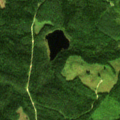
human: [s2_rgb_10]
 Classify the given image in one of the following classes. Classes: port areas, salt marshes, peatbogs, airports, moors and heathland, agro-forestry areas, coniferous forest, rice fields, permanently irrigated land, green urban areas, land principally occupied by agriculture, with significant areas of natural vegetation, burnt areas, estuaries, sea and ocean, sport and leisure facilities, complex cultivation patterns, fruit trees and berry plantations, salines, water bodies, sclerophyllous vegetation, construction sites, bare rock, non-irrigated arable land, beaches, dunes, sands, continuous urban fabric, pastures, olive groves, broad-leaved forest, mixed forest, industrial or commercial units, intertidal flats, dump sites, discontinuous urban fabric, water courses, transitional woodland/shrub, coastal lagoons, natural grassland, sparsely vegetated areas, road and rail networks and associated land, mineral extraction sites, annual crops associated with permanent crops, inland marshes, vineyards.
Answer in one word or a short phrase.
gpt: coniferous forest, mixed forest